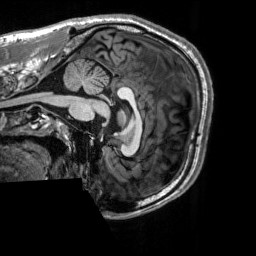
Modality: T1w
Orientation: sagittal
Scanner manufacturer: siemens
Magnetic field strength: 3 T
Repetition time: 2.3 s
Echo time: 0.00302 s